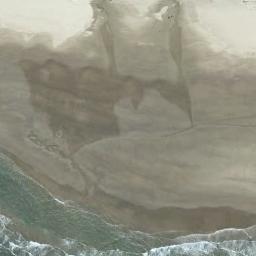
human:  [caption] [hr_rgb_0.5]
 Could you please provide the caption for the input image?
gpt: There are footprints by the beach .

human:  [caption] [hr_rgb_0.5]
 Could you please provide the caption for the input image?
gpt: The beach is made up of green seawater and the white coast .

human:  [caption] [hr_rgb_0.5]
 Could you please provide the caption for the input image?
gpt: Green sand by the golden beach .

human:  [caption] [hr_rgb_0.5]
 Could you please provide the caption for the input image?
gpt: The beach with white sand and the color of the seawater is green .

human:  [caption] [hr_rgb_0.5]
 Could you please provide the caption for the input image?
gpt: There are water marks on the beach .